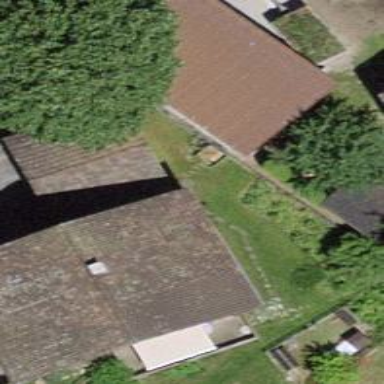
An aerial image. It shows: Garage.